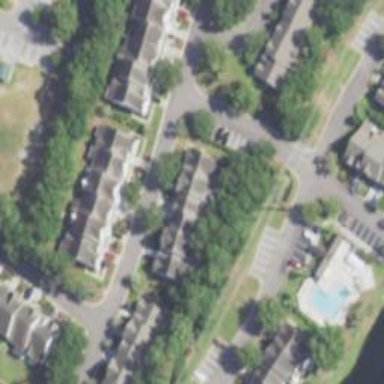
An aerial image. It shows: Neighborhood.